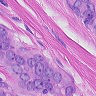
Metastatic tissue present: yes